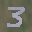
Label: 3